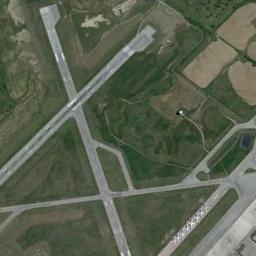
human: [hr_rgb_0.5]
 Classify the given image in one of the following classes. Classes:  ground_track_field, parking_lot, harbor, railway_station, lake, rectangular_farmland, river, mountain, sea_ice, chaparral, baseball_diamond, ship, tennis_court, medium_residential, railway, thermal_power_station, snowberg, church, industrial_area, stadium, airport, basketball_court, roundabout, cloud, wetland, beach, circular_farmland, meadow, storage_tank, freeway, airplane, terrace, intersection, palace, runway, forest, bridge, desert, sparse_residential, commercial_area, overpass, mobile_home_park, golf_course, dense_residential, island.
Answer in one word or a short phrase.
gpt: airport